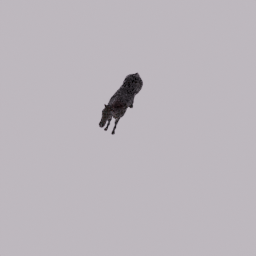
Label: animals